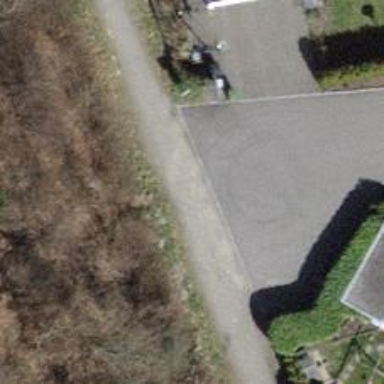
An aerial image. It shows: Turning circle on the road.